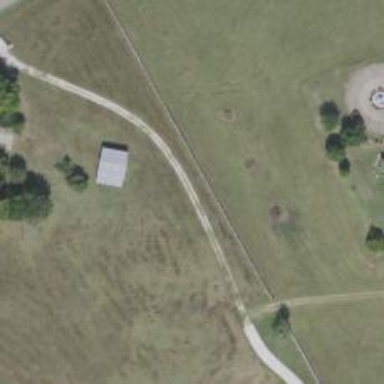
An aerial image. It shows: Driveway leading to service road.